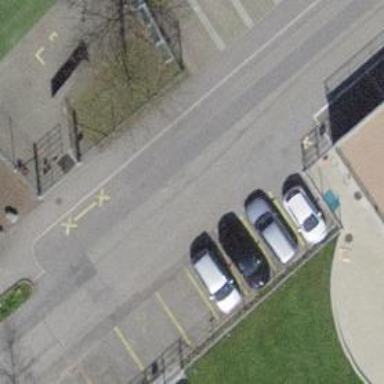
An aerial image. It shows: Parking available on the street side.